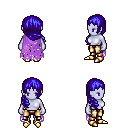
a pixel art fantasy rpg character, female body template, dark elf, purple skin, maroon tattered cape, gold greaves, blue right-swept hairstyle, gold boots, four views (front, back, left, right), 2x2 character sprite sheet, small pixel art, hard edges, no anti-aliasing